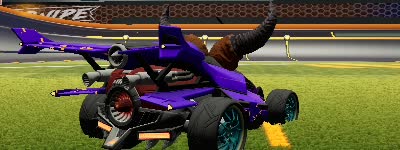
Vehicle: aftershock